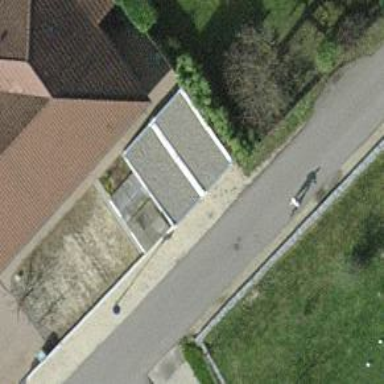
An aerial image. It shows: Garage building.